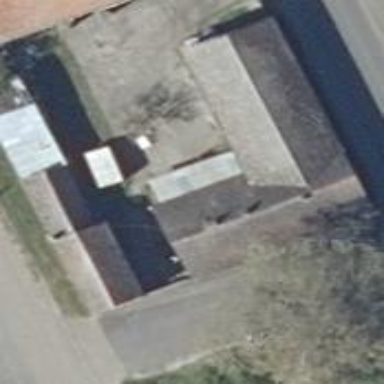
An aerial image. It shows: Pub.